Question:
In Actionscript, I'm trying to work out the best way to create the shortest route between two point on the map above. I have all the distances.
Algorithms like A* I dont think are relevant as it is near impossible to work out the heuristic distance.
I thought I could create a big array of all the nodes with the distances to any connected nodes and just iterate through until Ive found the the shortest distance, but this I know is very inefficient.
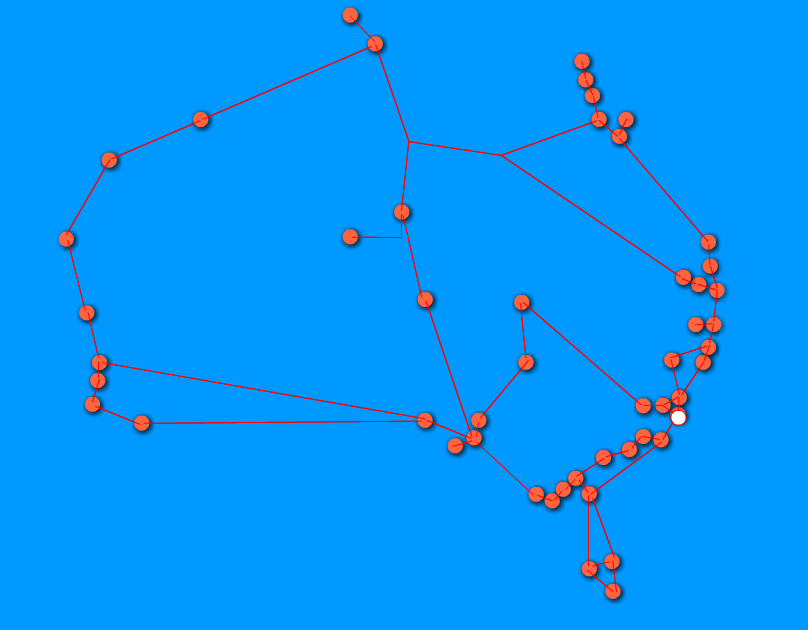
Answer: I think you are looking for this algorithm:
<URL>